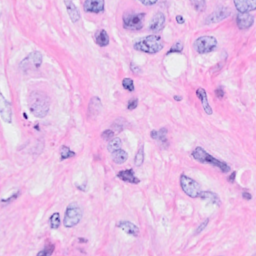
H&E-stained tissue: Breast